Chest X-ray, PA view. Patient: 43 years old, sex F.
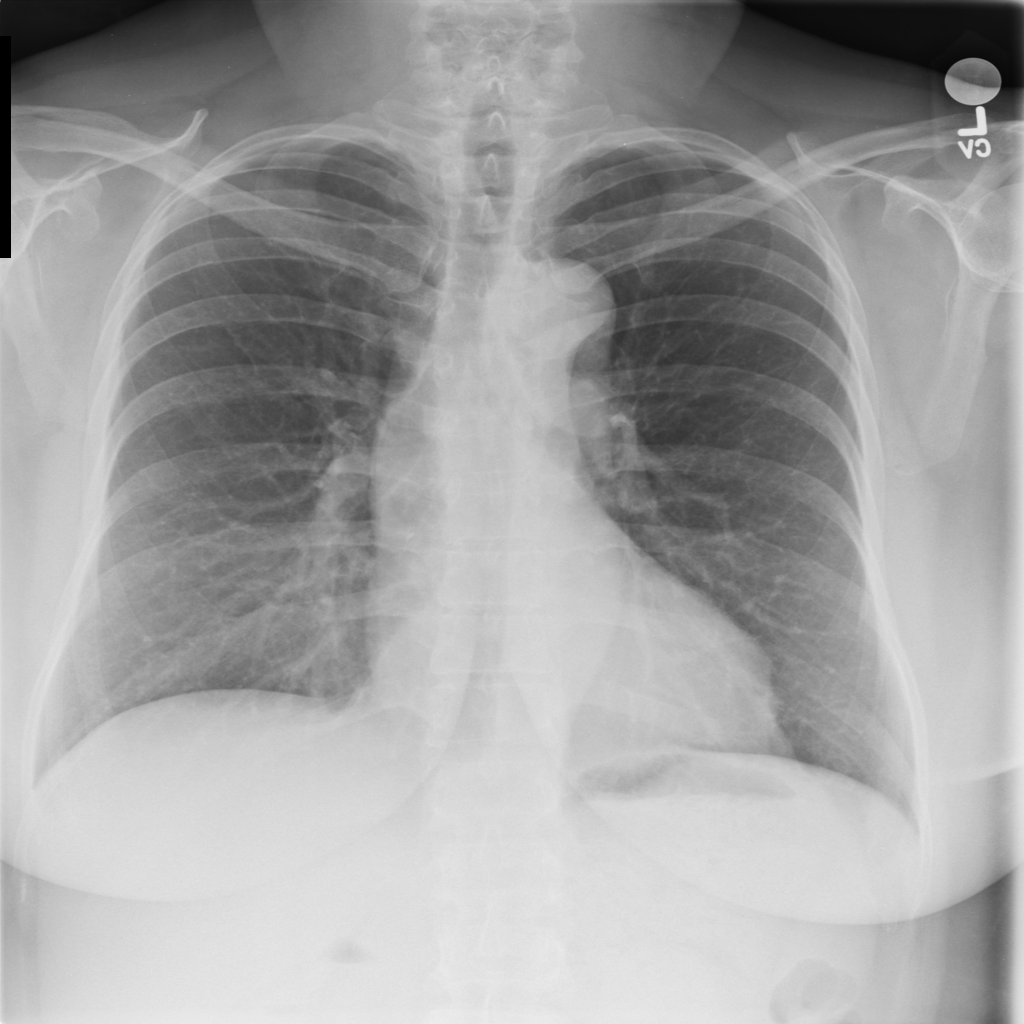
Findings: No Finding